Question: We want to deploy some external tools to Visual Studio for our developers. Is there a way to automate it through a script or similar or should all of them do it manually?

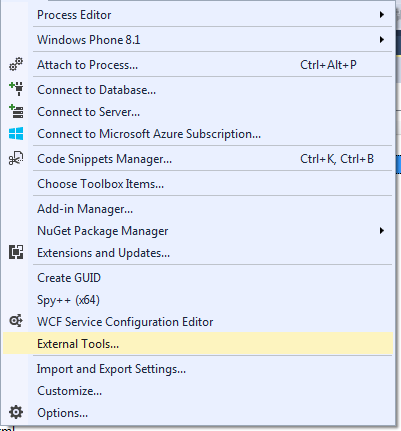
Answer: For Visual Studio 2013, the external tools are managed in the registry at
> HKEY_CURRENT_USER\Software\Microsoft\VisualStudio
.0\External Tools

You should be able to write a registry script to add what you need. Make sure to backup the registry before any updating.